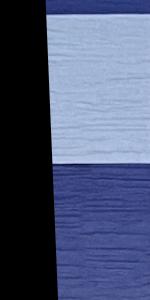
Label: Empty